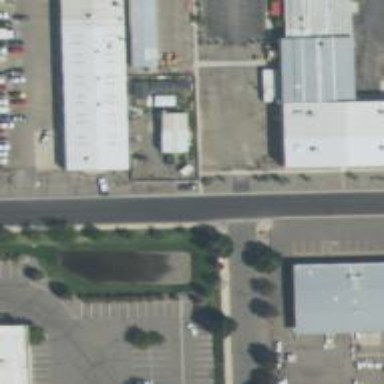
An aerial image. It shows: Unclassified asphalt road with separate sidewalk.